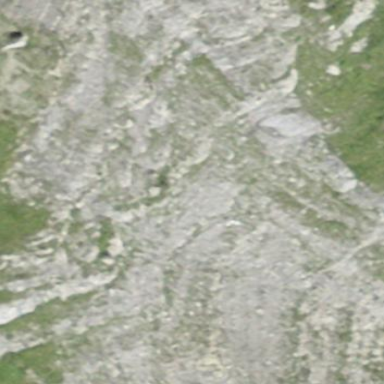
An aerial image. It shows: Natural scree.